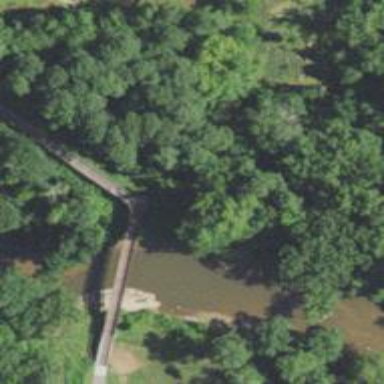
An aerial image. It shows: Bridge for cycleway.